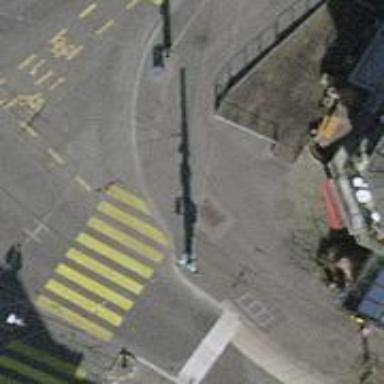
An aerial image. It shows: Kerb serving as barrier.